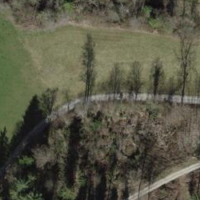
EUNIS habitat code: 41
Species observed at this site:
Pholidoptera griseoaptera